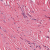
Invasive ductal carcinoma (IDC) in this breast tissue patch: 1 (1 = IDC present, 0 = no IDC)